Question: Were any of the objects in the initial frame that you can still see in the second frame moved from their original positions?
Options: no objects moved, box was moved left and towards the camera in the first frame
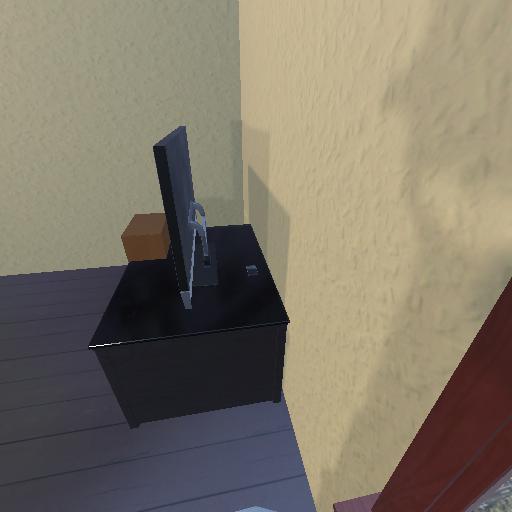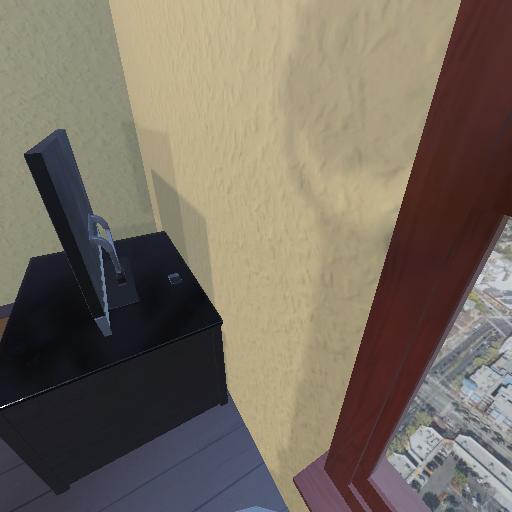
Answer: no objects moved